Aerial crown-view tile of a tropical tree (Barro Colorado Island, Panama), acquired 20241216:
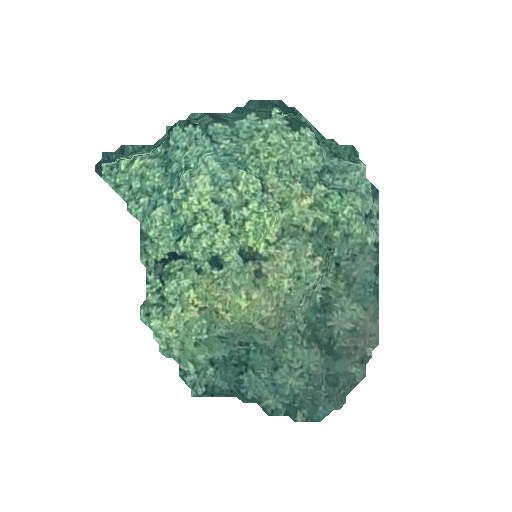
Species: Hieronyma alchorneoides
GBIF accepted scientific name: Hieronyma alchorneoides
Crown area: 93.111 m²